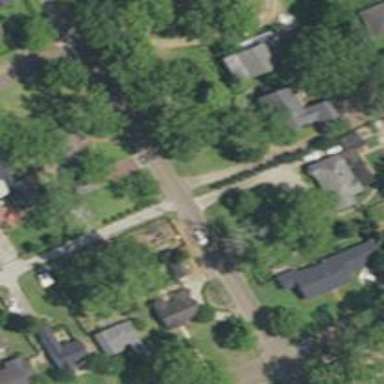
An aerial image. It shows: Alleyway designated as service road.